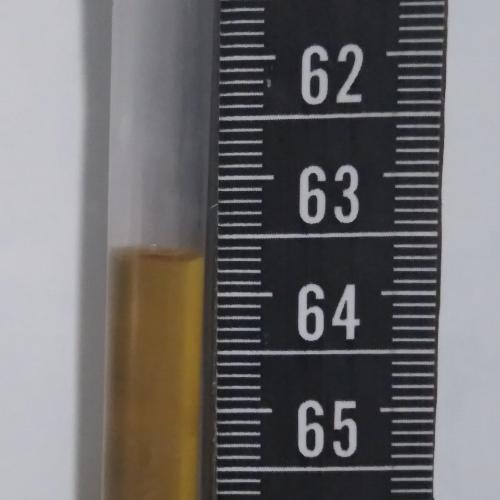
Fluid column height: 63.7 cm